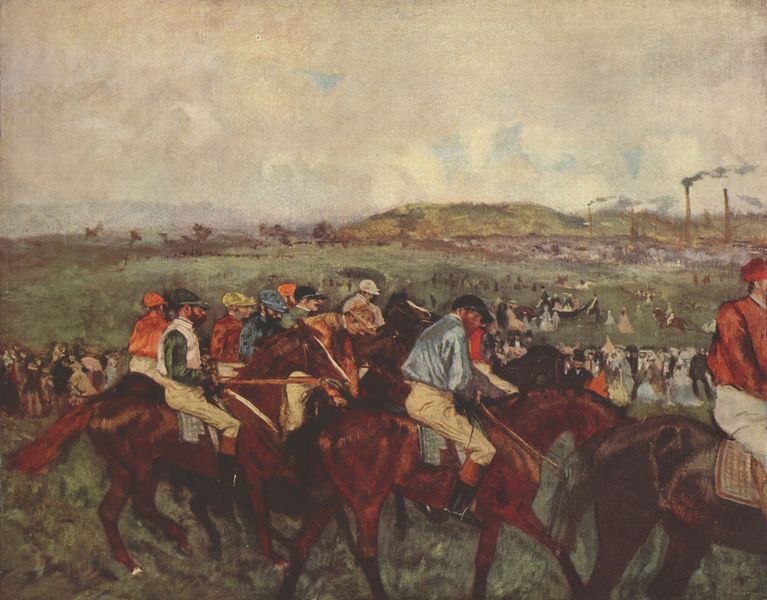
Titel: Herrenreiter vor dem Start
Künstler: Edgar Degas
Standort: Paris
Institution: Musée d'Orsay
Schlagwörter: berg, blau, gemälde, himmel, mann, weiß, wolken, bäume, frauen, gelb, grün, impressionismus, landschaft, menschen, ocker, stadt, bewegung, braun, bunt, degas, frau, grau, hut, männer, orange, raum, schwarz, vordergrund, gras, hunde, rot, wiese, beige, fest, menge, hemd, hose, kappe, kappen, mütze, öl, ebene, feld, ferne, horizont, hügel, natur, weite, flach, flachland, qualm, rauch, boden, personen, publikum, england, kamin, kamine, pferd, pferde, reiter, schornstein, ausritt, bewölkt, hufe, rappe, reiten, sattel, schweif, steigbügel, zaumzeug, zügel, zuschauer, hosen, hemden, berge, schornsteine, nebel, herde, ausflug, fabrik, schlot, industrie, staffage, blue, crowd, hat, men, people, red, white, women, country, dress, dresses, green, group, woman, spielen, freizeit, sport, brown, schlote, spiel, rennen, helm, stiefel, menschenmenge, jagd, schimmel, smoke, cloud, clouds, horses, man, sky, tree, pferderennen, field, hill, mountain, trees, kostüme, helmet, esse, grass, käppi, westen, schafe, animals, hats, sportler, battle, beard, boots, koch, scene, rural, city, crowded, human, fabriken, ziel, factory, schonstein, rennbahn, animal, gerte, jockeys, polo, wettrennen, horse, reins, jockey, jokey, riding, chimney, chimneys, urban, humans, trousers, fox, equestrian, spectators, start, race, anritt, rennpferde, turnier, dirty, industry, wagram, satteldecken, industrial, baskenmützen, hippodrom, natur und industrie, poloschläger, polospiel, reitturnier, ride, game, bit, caps, horse race, racing, saddle, e, oferde, hunt, pollution, stacks, tails, stirrups, smokestack, saddles, reigns, smokestacks, horse racing, viktorianisches zeitalter, derbys, derby, derbies